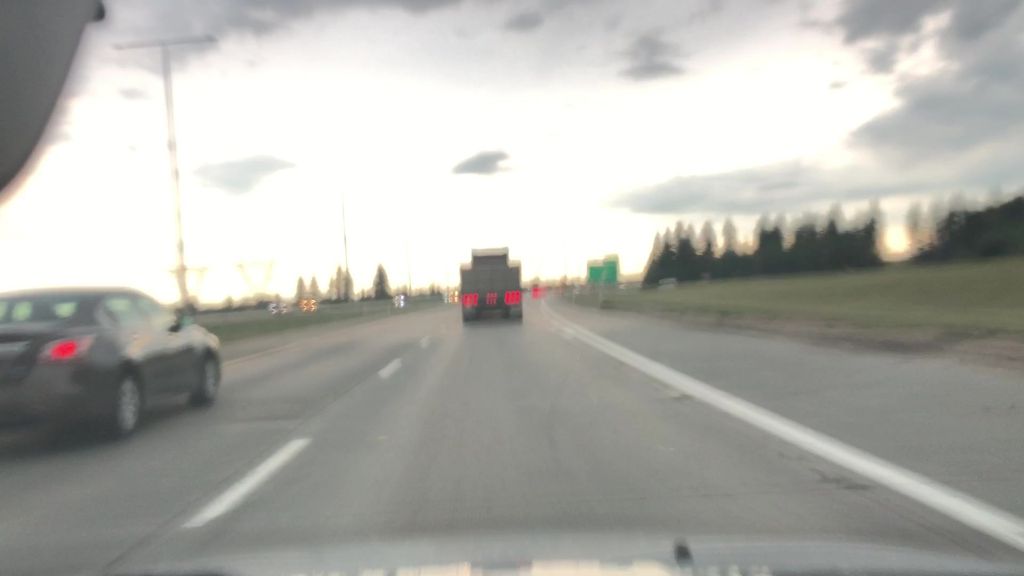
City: edmonton